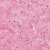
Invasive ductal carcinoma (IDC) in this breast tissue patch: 0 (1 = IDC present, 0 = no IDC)